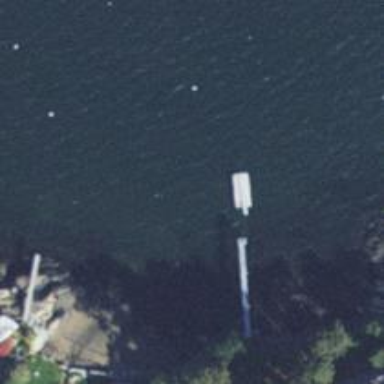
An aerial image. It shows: Man-made pier.